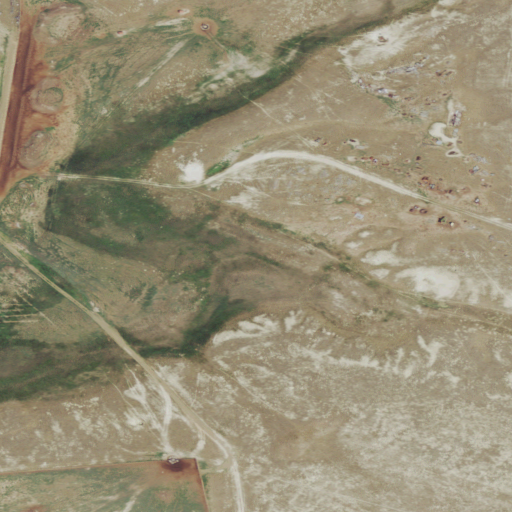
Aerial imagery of valley in Montana named Neuhardt Coulee containing grassland, cultivated crops, and pasture